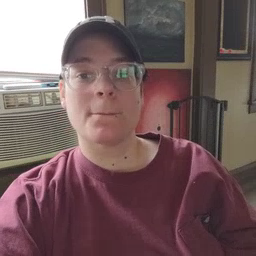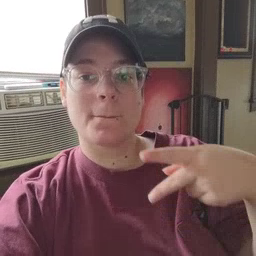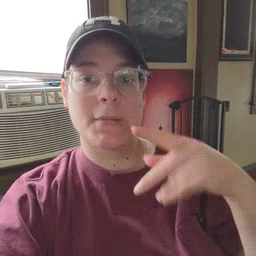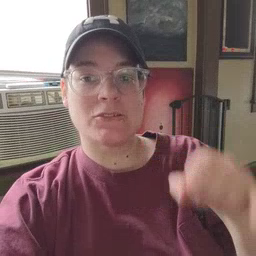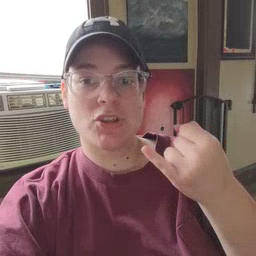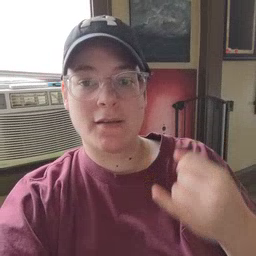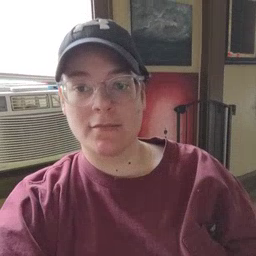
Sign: pajamas